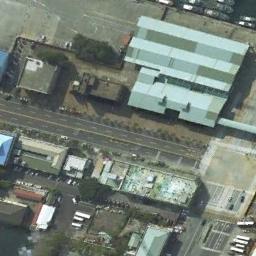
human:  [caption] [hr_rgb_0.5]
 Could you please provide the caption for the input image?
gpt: Many houses of different shapes are in the industrial area .

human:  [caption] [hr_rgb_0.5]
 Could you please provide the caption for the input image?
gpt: Buildings in industrial areas are spaced out .

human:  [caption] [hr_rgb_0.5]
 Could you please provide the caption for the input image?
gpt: This industrial area is an industrial wharf with factories and roads, Green belts, And boats docked alongside .

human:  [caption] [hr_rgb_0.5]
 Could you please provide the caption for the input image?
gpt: The industrial area has some buildings of different sizes and a road goes through the industrial area .

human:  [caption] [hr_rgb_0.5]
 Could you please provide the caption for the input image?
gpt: There are some buildings by the roadside on the industrial area .